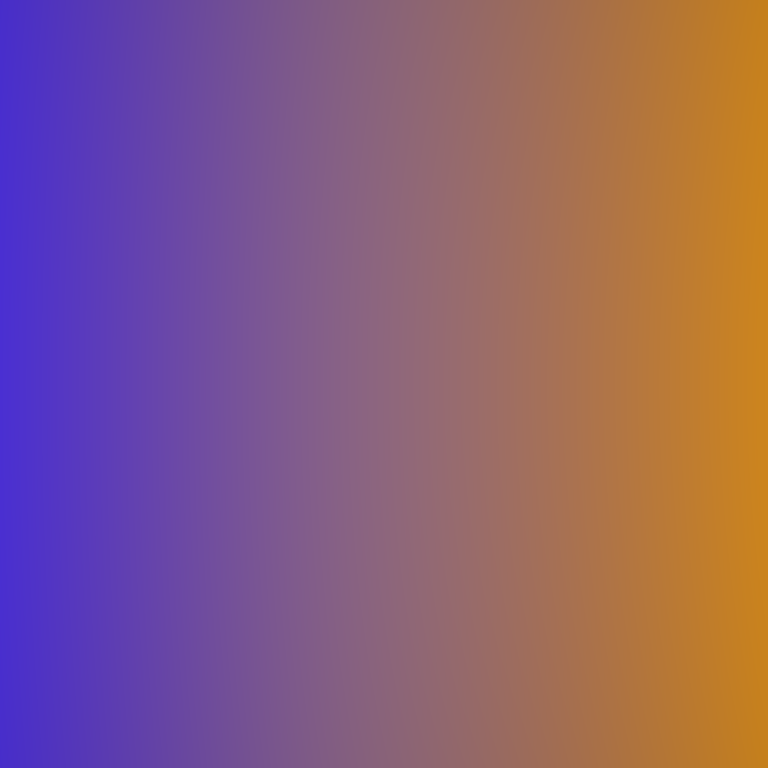
Abstract light effect, smooth gradient from deep blue to warm orange, calm atmosphere, soft glow, no room, no furniture, no objects.